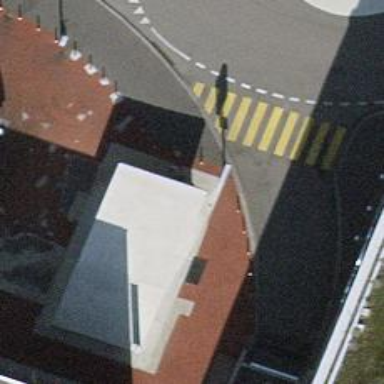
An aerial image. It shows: Bollard barrier.